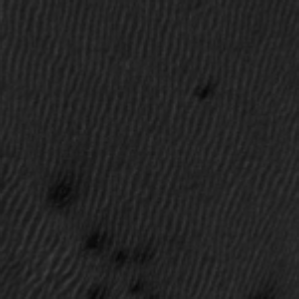
Label: frost